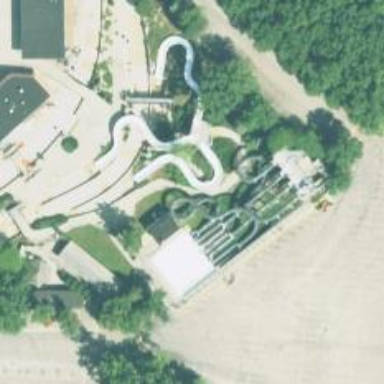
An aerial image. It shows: Water slide attraction.